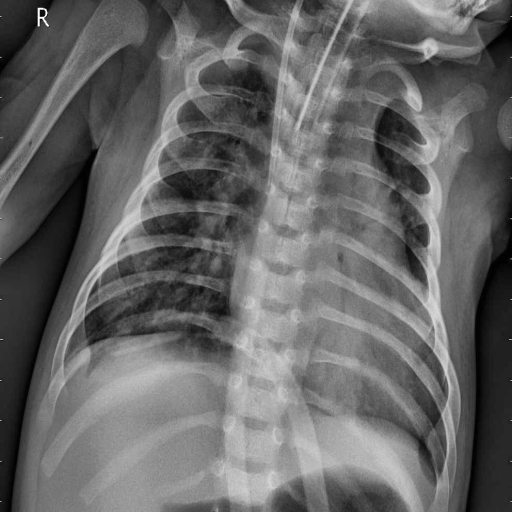
Finding: PNEUMONIA